Question: I'm doing an assignment in my class with HTML and CSS. I'm having trouble getting the navigation for phone and tablet views to look like the attached image. I'm assuming this could be resolved toward the bottom of the CSS code? Also, my page looks very wide compared to the photos in all views. I'm very much a novice at this if it isn't obvious.
'''
body {
background-color: #b8dbed;
font-family: Arial;
}
header {
background-color: #000033;
color: #ffffff;
margin-left: auto;
margin-right: auto;
height: 120px;
padding-top: 30px;
padding-left: 3em;
text-align: center;
}
nav {
font-weight: bold;
padding: 1.5em;
font-size: 120%;
float: left;
width: 160px;
}
nav a {
text-decoration: none;
}
h1 {
margin-bottom: 0;
font-family: Georgia;
margin-top: 0;
font-size: 3em;
letter-spacing: 0.25em;
}
h2 {
color: #3399cc;
font-family: Georgia;
text-shadow: 1px 1px 1px #cccccc;
}
h3 {
font-family: Georgia;
color: #000033;
}
dt {
color: #000033;
}
.resort {
color: #5c7fa3;
font-weight: bold;
}
nav ul {
margin: 0;
padding-left: 0;
font-size: 1.2em;
}
main ul {
list-style-image: url(marker.gif);
}
footer {
font-size: 75%;
font-style: italic;
text-align: center;
font-family: Georgia;
padding: 20px;
margin-left: 190px;
background: #ffffff;
}
#contact {
font-size: 90%;
}
#wrapper {
width: 80%;
margin-left: auto;
margin-right: auto;
max-width: 960px;
min-width: 2048px;
background: #90c7e3;
box-shadow: 3px 3px 3px #333333;
border: 1px solid #000033;
background-image: linear-gradient(to bottom, #ffffff, #90c7e3);
}
main {
padding-top: 1px;
padding-right: 20px;
padding-bottom: 20px;
padding-left: 20px;
display: block;
background: #ffffff;
margin-left: 190px;
padding-left: 30px;
}
#homehero {
height: 300px;
background-image: url(coast2.jpg);
background-repeat: no-repeat;
background-size: 100% 100%;
margin-left: 190px;
}
#trailhero {
height: 300px;
background-image: url(trail.jpg);
background-repeat: no-repeat;
background-size: 100% 100%;
margin-left: 190px;
}
#yurthero {
height: 300px;
background-image: url(yurt.jpg);
background-repeat: no-repeat;
background-size: 100% 100%;
margin-left: 190px;
}
* {
box-sizing: border-box;
}
a:link {
color: #5c7fa3;
}
a:visited {
color: #344873;
}
a:hover {
color: #a52a2a;
}
header,
main,
nav,
footer,
figure,
figcaption,
aside,
section,
article {
display: block;
}
#mobile {
display: none;
}
#desktop {
display: inline;
}
@media only screen and (max-width: 64em) {
body {
background: #ffffff;
}
#wrapper {
min-width: 0;
width: auto;
box-shadow: none;
border: none;
}
header {
padding-top: 0.5em;
padding-bottom: 0.5em;
padding-left: 0;
height: auto;
}
h1 {
letter-spacing: 0.1em;
}
main {
margin-left: 0;
}
nav {
float: none;
width: auto;
text-align: center;
padding: 0.5em;
}
nav li {
display: inline;
padding-top: 0.25em;
padding-bottom: 0.25em;
padding-left: 0.75em;
padding-right: 0.75em;
}
#homehero {
margin-left: 0;
height: 200px;
}
#yurthero {
margin-left: 0;
height: 200px;
}
#trailhero {
margin-left: 0;
height: 200px;
}
footer {
margin-left: 0;
}
}
@media only screen and (max-width: 37.5em) {
main {
padding-top: 0.1em;
padding-bottom: 0.1em;
padding-right: 1em;
padding-left: 1em;
font-size: 90%;
}
h1 {
font-size: 2em;
}
nav {
padding: 0;
}
nav li {
display: block;
margin: 0;
border-bottom: 2px solid #330000;
}
nav a {
display: block;
}
#homehero {
background-image: none;
height: 0;
}
#yurthero {
background-image: none;
height: 0;
}
#trailhero {
background-image: none;
height: 0;
}
#mobile {
display: inline;
}
#desktop {
display: none;
}
}
'''
'''
<h1> Pacific Trails Resort </h1>
</header>
<nav>
<ul>
<a href="index.html">Home</a> <a href="yurts.html">Yurts</a> <a href="activities.html">Activities</a> <a href="reservations.html">Reservations</a>
</ul>
</nav>
<div id="homehero">
</div>
<main>
<h2>Enjoy Nature in Luxury</h2>
<p> <span class="resort">Pacific Trails Resort</span> offers a special lodging experience on the California North Coast with panoramic views of the Pacific Ocean. Your stay at Pacific Trails Resort includes a sumptuously appointed private yurt and a cooked-to-order
breakfast each morning.</p>
<ul>
<li>Unwind in the heated outdoor pool and whirlpool</li>
<li>Explore the coast on your own or join our guided tours</li>
<li>Relax in our lodge while enjoying complimentary appetizers and beverages</li>
<li>Savor nightly fine dining with an ocean view</li>
</ul>
<br>
<div id="contact">
<span class="resort">Pacific Trails Resort</span> <br> 12010 Pacific Trails Road <br> Zephyr, CA 95555 <br>
<br>
<a id="mobile" href="tel:<PHONE>"><PHONE></a> <br>
<span id="desktop"><PHONE></span>
<br>
</div>
</main>
<footer>
Copyright ©️ 2018 Pacific Trails Resort<br>
<a href="mailto:e.sween12@gmail.com">e.sween12@gmail.com</a>
</footer>
</div>
'''
Any help or guidance would be appreciated.

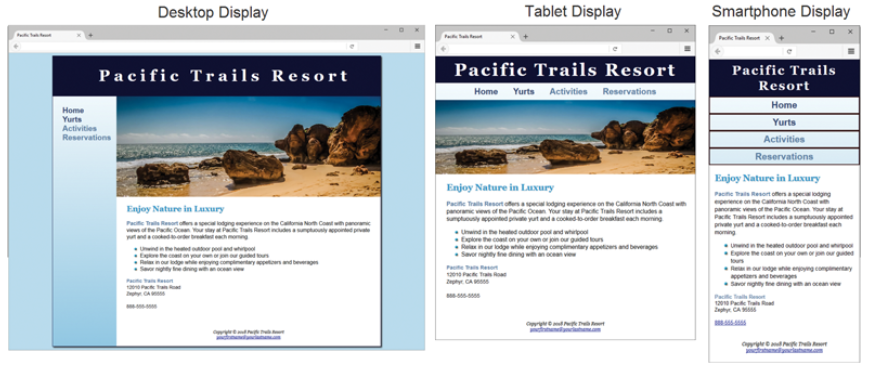
Answer: You were almost there. I found a few typos in your HTML code like the '<header>' not having an opening tag, along with semantic issues such as not using '<li>' elements in your unordered lists. After updating the HTML, all that was left was to provide a background color for the containers which hold the nav menu items at mobile and tablet viewport widths (ie the two media queries). I added a stock photo to the 'background-image' for demonstration.
Lastly, updating your media queries to use 'px' values instead of 'em'. As @DCR mentioned, the 'em' base value may change which in turn would cause your media queries to take affect at varying widths determined by the base value. Everything seems to match the desired output in the images you've included.
If you would like the page content to not exceed a certain viewport width, just specify <URL> on the '<body>' and center it on the page with 'margin: 0 auto' which creates 0 top/bottom margin and "auto" sized left/right margins to center the content. I also added a 'border' and 'box-shadow' to the 'body' at "desktop size" so it matches your desired output.
'''
body {
background-color: #b8dbed;
font-family: Arial;
max-width: 100ch; /* vary this */
margin: 0 auto 1rem auto;
border: .1rem solid #333;
box-shadow: 1px 2px 2px 0px #222;
}
header {
background-color: #000033;
color: #ffffff;
margin-left: auto;
margin-right: auto;
height: 120px;
padding-top: 30px;
padding-left: 3em;
text-align: center;
}
nav {
font-weight: bold;
padding: 1.5em;
font-size: 120%;
float: left;
width: 160px;
}
nav a {
text-decoration: none;
}
nav ul {
list-style-type: none;
}
h1 {
margin-bottom: 0;
font-family: Georgia;
margin-top: 0;
font-size: 3em;
letter-spacing: 0.25em;
}
h2 {
color: #3399cc;
font-family: Georgia;
text-shadow: 1px 1px 1px #cccccc;
}
h3 {
font-family: Georgia;
color: #000033;
}
dt {
color: #000033;
}
.resort {
color: #5c7fa3;
font-weight: bold;
}
nav ul {
margin: 0;
padding-left: 0;
font-size: 1.2em;
}
main ul {
list-style-image: url(marker.gif);
}
footer {
font-size: 75%;
font-style: italic;
text-align: center;
font-family: Georgia;
padding: 20px;
margin-left: 190px;
background: #ffffff;
}
#contact {
font-size: 90%;
}
#wrapper {
width: 80%;
margin-left: auto;
margin-right: auto;
max-width: 960px;
min-width: 2048px;
background: #90c7e3;
box-shadow: 3px 3px 3px #333333;
border: 1px solid #000033;
background-image: linear-gradient(to bottom, #ffffff, #90c7e3);
}
main {
padding-top: 1px;
padding-right: 20px;
padding-bottom: 20px;
padding-left: 20px;
display: block;
background: #ffffff;
margin-left: 190px;
padding-left: 30px;
}
#homehero {
height: 300px;
background-image: url(https://www.visitcalifornia.com/sites/visitcalifornia.com/files/NC_DuncansCove_Seeff_1280x642_sized_downsized.jpg);
background-repeat: no-repeat;
background-size: 100% 100%;
margin-left: 190px;
}
#trailhero {
height: 300px;
background-image: url(trail.jpg);
background-repeat: no-repeat;
background-size: 100% 100%;
margin-left: 190px;
}
#yurthero {
height: 300px;
background-image: url(yurt.jpg);
background-repeat: no-repeat;
background-size: 100% 100%;
margin-left: 190px;
}
* {
box-sizing: border-box;
}
a:link {
color: #5c7fa3;
}
a:visited {
color: #344873;
}
a:hover {
color: #a52a2a;
}
header,
main,
nav,
footer,
figure,
figcaption,
aside,
section,
article {
display: block;
}
#mobile {
display: none;
}
#desktop {
display: inline;
}
@media only screen and (max-width: 1024px) {
body {
background: #ffffff;
max-width: none;
border: none;
box-shadow: none;
}
#wrapper {
min-width: 0;
width: auto;
box-shadow: none;
border: none;
}
header {
padding-top: 0.5em;
padding-bottom: 0.5em;
padding-left: 0;
height: auto;
}
h1 {
letter-spacing: 0.1em;
}
main {
margin-left: 0;
}
nav {
float: none;
width: auto;
text-align: center;
padding: 0.5em;
background: rgba(213, 244, 250, .4);
}
nav li {
display: inline;
padding-top: 0.25em;
padding-bottom: 0.25em;
padding-left: 0.75em;
padding-right: 0.75em;
}
#homehero {
margin-left: 0;
height: 200px;
}
#yurthero {
margin-left: 0;
height: 200px;
}
#trailhero {
margin-left: 0;
height: 200px;
}
footer {
margin-left: 0;
}
}
@media only screen and (max-width: 600px) {
body {
box-shadow: none;
border: none;
}
main {
padding-top: 0.1em;
padding-bottom: 0.1em;
padding-right: 1em;
padding-left: 1em;
font-size: 90%;
}
h1 {
font-size: 2em;
}
nav {
padding: 0;
background: rgba(213, 244, 250, .4);
}
nav li {
display: block;
margin: 0;
border-bottom: 2px solid #330000;
}
nav a {
display: block;
}
#homehero {
background-image: none;
height: 0;
}
#yurthero {
background-image: none;
height: 0;
}
#trailhero {
background-image: none;
height: 0;
}
#mobile {
display: inline;
}
#desktop {
display: none;
}
}
'''
'''
<header>
<h1> Pacific Trails Resort </h1>
</header>
<nav>
<ul>
<li><a href="index.html">Home</a>
<li><a href="yurts.html">Yurts</a></li>
<li><a href="activities.html">Activities</a></li>
<li><a href="reservations.html">Reservations</a></li>
</ul>
</nav>
<div id="homehero">
</div>
<main>
<h2>Enjoy Nature in Luxury</h2>
<p> <span class="resort">Pacific Trails Resort</span> offers a special lodging experience on the California North Coast with panoramic views of the Pacific Ocean. Your stay at Pacific Trails Resort includes a sumptuously appointed private yurt and a cooked-to-order
breakfast each morning.</p>
<ul>
<li>Unwind in the heated outdoor pool and whirlpool</li>
<li>Explore the coast on your own or join our guided tours</li>
<li>Relax in our lodge while enjoying complimentary appetizers and beverages</li>
<li>Savor nightly fine dining with an ocean view</li>
</ul>
<br>
<div id="contact">
<span class="resort">Pacific Trails Resort</span> <br> 12010 Pacific Trails Road <br> Zephyr, CA 95555 <br>
<br>
<a id="mobile" href="tel:<PHONE>"><PHONE></a> <br>
<span id="desktop"><PHONE></span>
<br>
</div>
</main>
<footer>
Copyright ©️ 2018 Pacific Trails Resort<br>
<a href="mailto:e.sween12@gmail.com">e.sween12@gmail.com</a>
</footer>
</div>
'''